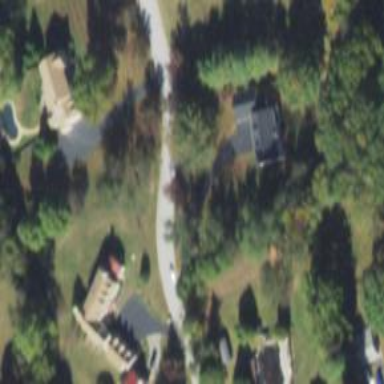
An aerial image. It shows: Driveway leading to service road.